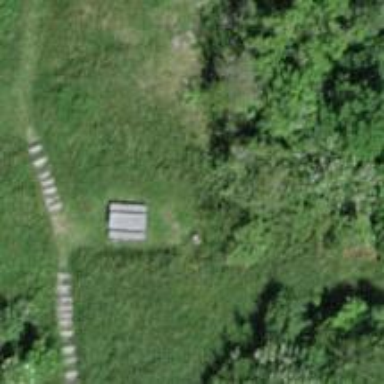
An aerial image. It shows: Picnic table located in leisure land area.